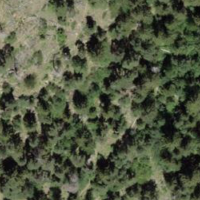
EUNIS habitat code: 43
Species observed at this site:
Campanula rotundifolia
Dactylorhiza sambucina